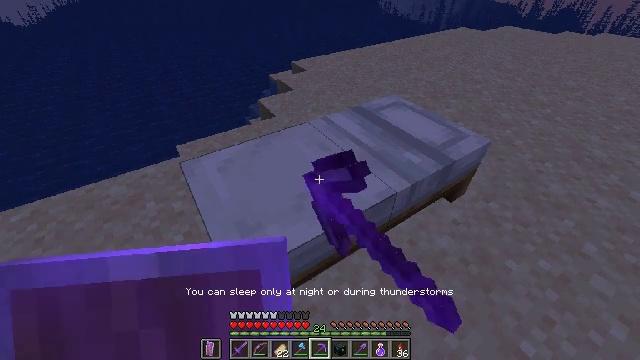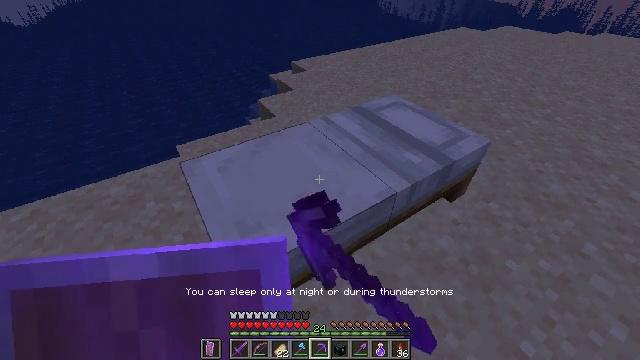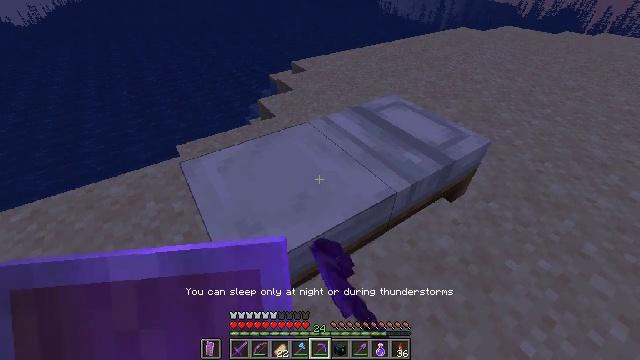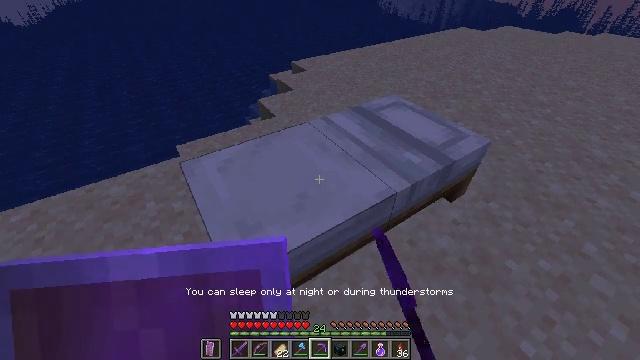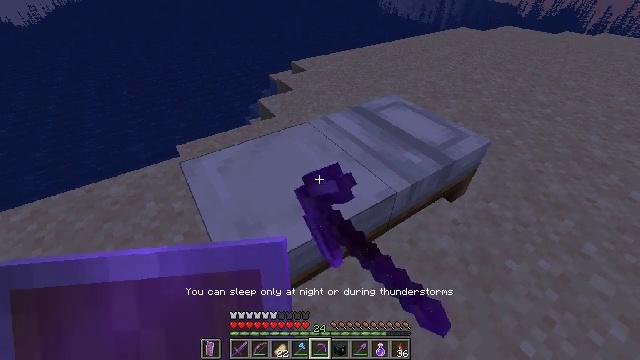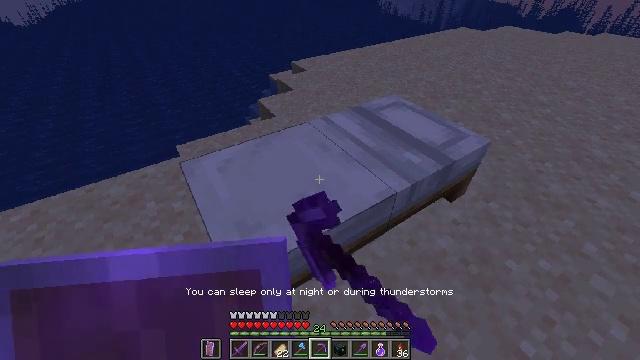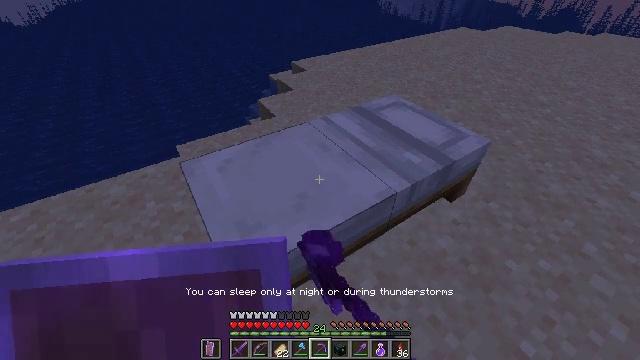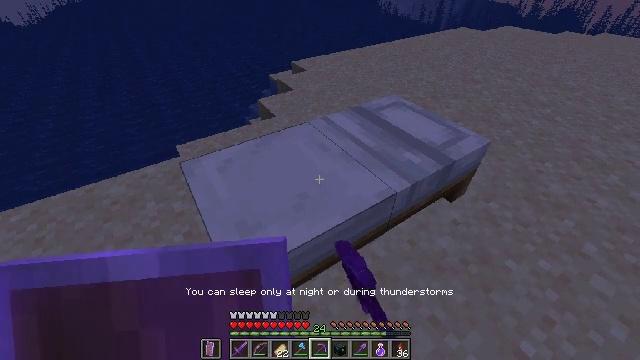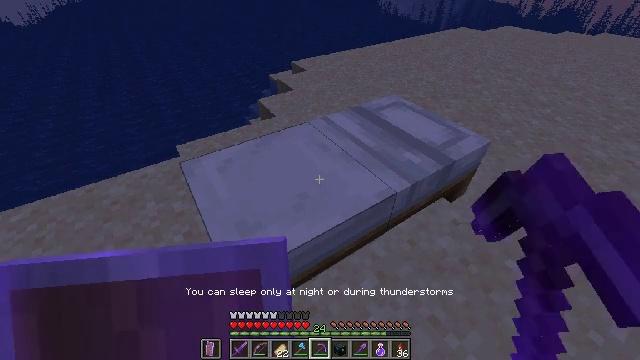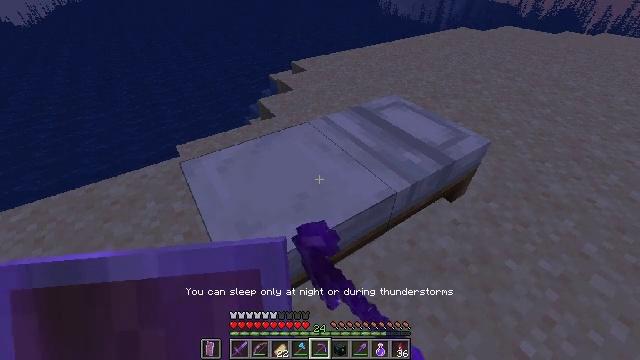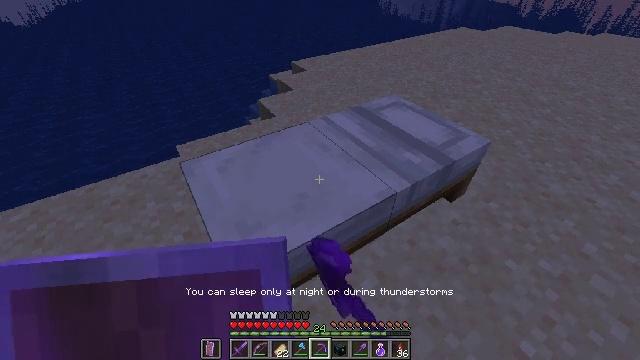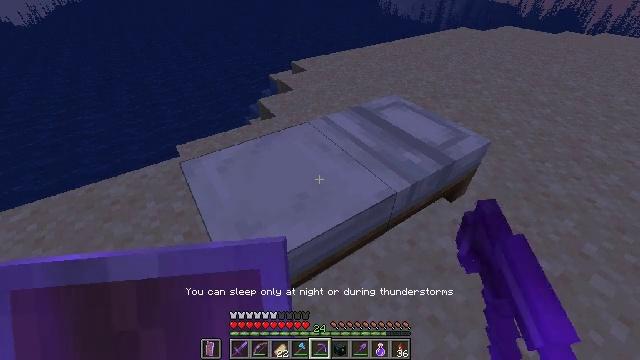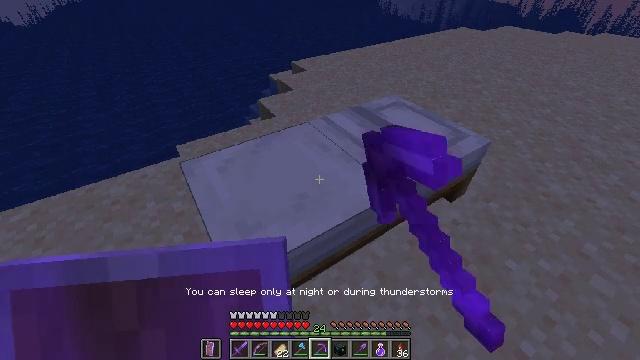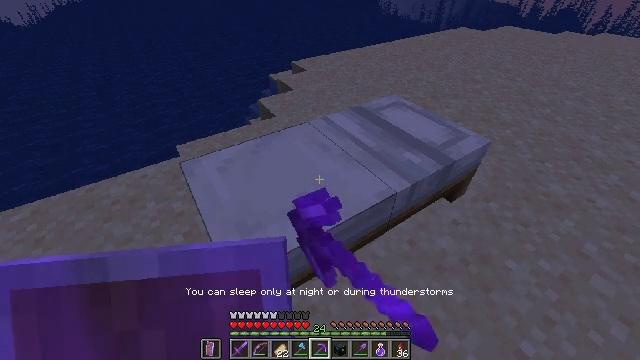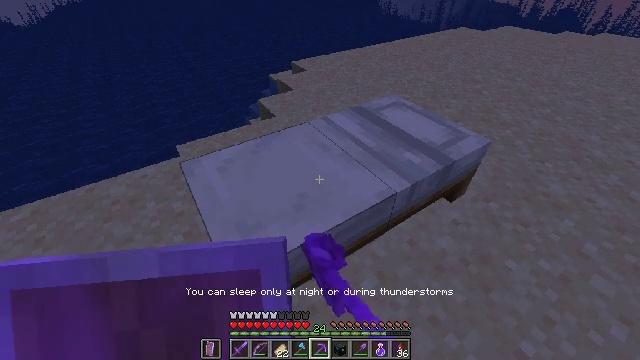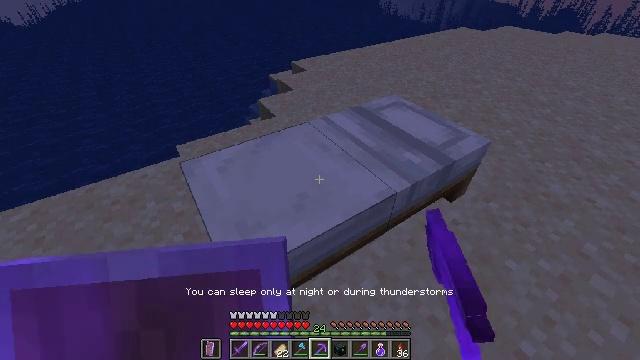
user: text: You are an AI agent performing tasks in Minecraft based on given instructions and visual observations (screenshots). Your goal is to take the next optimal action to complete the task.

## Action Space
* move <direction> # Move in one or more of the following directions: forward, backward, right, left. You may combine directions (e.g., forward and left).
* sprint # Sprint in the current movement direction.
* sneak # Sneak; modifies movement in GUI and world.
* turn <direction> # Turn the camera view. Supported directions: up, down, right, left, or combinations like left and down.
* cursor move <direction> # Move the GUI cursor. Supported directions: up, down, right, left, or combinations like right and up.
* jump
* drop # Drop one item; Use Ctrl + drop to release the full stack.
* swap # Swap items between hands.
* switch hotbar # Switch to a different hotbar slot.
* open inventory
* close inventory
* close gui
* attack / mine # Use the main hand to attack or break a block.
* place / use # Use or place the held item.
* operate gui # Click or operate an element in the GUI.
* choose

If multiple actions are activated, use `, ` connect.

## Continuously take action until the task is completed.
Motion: motion action
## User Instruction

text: Mine the white bed.
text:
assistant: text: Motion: use / place
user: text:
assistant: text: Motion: use / place
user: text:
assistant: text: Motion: use / place
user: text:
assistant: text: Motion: use / place
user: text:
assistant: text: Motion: use / place
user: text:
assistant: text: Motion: use / place
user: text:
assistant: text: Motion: use / place
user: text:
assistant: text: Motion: use / place
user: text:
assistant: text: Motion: use / place
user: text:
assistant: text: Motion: use / place
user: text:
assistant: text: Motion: use / place
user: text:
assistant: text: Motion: use / place
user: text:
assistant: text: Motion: use / place
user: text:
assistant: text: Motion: use / place
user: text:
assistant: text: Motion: use / place
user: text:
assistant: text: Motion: use / place
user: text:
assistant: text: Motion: use / place
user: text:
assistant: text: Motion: use / place
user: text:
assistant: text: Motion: use / place
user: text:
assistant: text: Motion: use / place
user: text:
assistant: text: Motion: use / place
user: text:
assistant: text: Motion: use / place
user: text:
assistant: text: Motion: use / place
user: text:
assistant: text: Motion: use / place
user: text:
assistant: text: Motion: use / place
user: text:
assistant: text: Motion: use / place
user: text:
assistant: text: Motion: use / place
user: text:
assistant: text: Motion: use / place
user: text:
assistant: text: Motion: use / place
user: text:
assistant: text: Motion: use / place